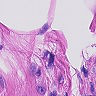
Metastatic tissue present: yes